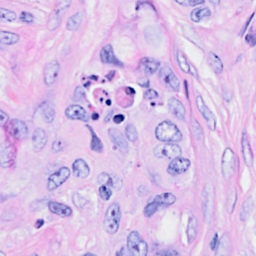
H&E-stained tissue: Breast